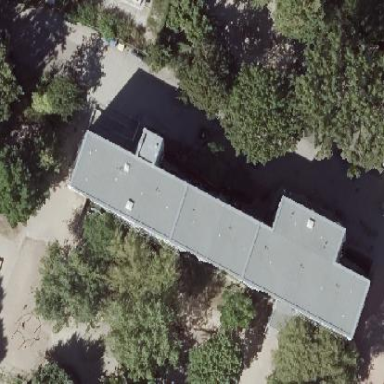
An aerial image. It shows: School building with flat roof.